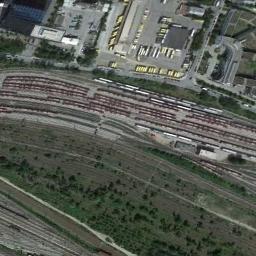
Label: railway